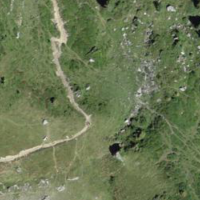
EUNIS habitat code: 23
Species observed at this site:
Arnica montana